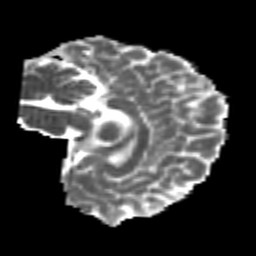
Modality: MD
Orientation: sagittal
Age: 26
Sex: female
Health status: healthy
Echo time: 0.074 s